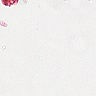
Metastatic tissue present: no